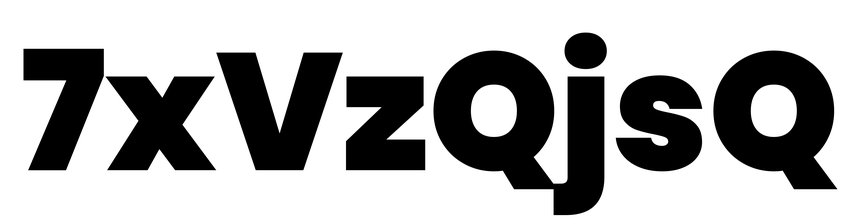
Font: Poppins-Black